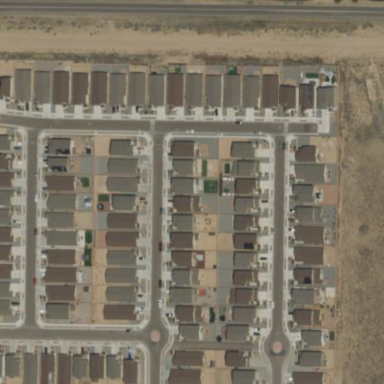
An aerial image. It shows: Residential area consisting of single-family homes.